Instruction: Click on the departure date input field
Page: home
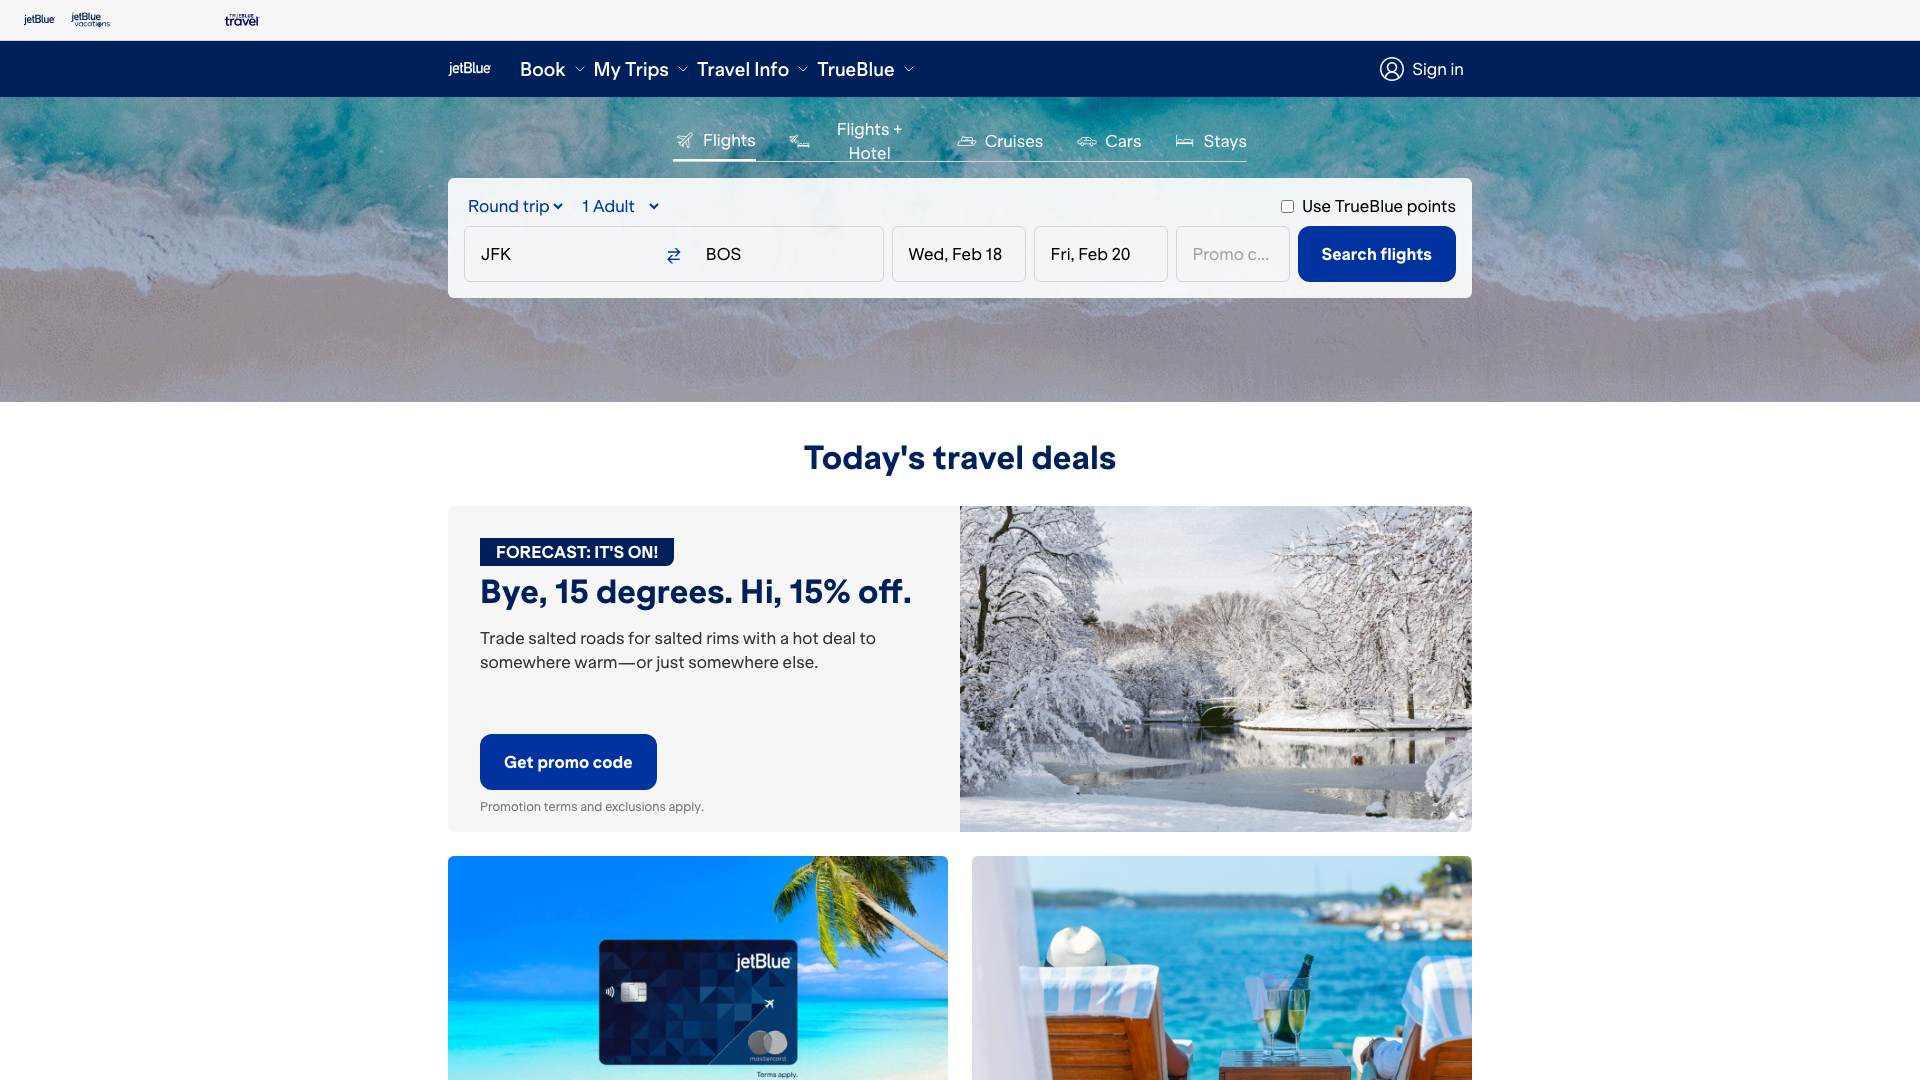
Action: click